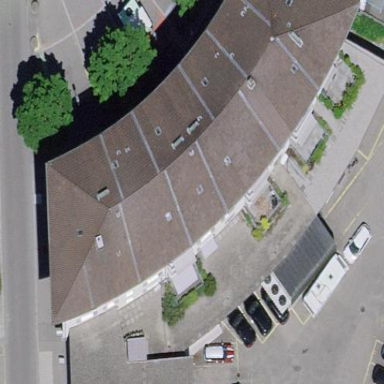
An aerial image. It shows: Building with hipped roof shape.